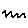
Label: zigzag